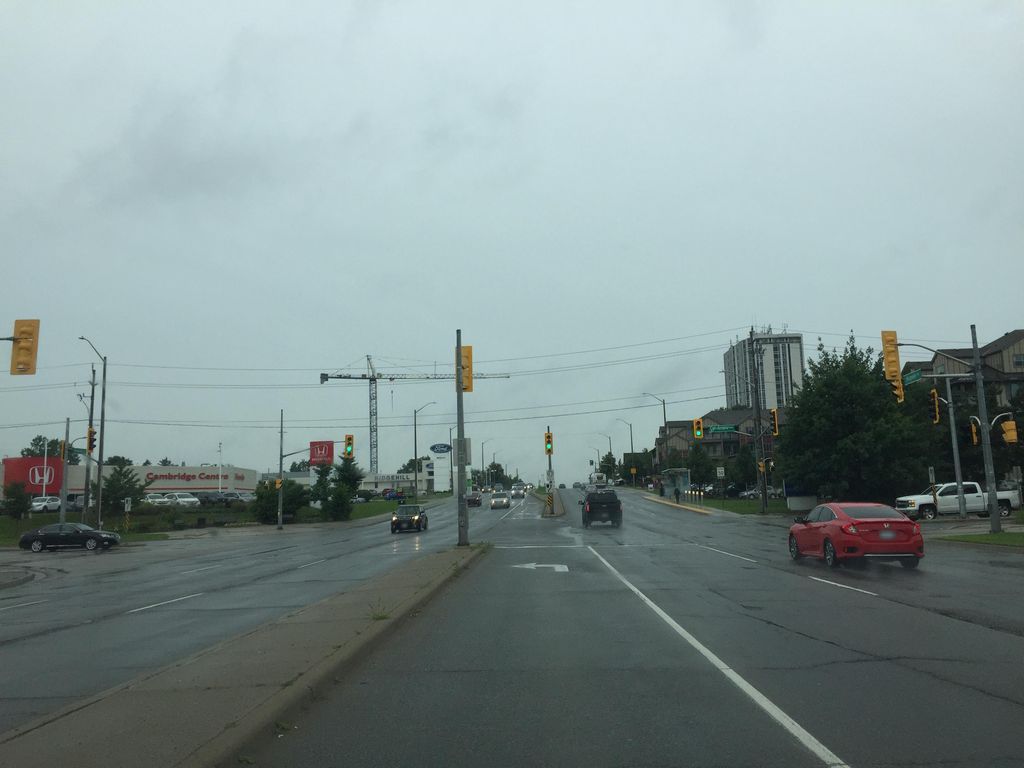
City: kitchener-waterloo